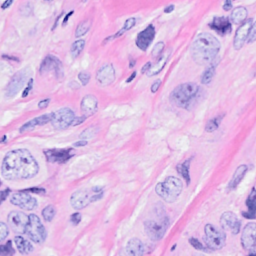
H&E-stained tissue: Breast